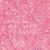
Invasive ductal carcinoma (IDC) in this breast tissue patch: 0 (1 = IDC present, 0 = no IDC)